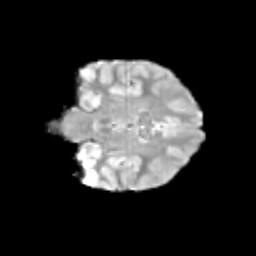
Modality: T2w
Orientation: coronal
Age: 11
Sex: female
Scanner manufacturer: siemens
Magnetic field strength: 3 T
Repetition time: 3.8 s
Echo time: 0.07 s